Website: macys
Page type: review-order
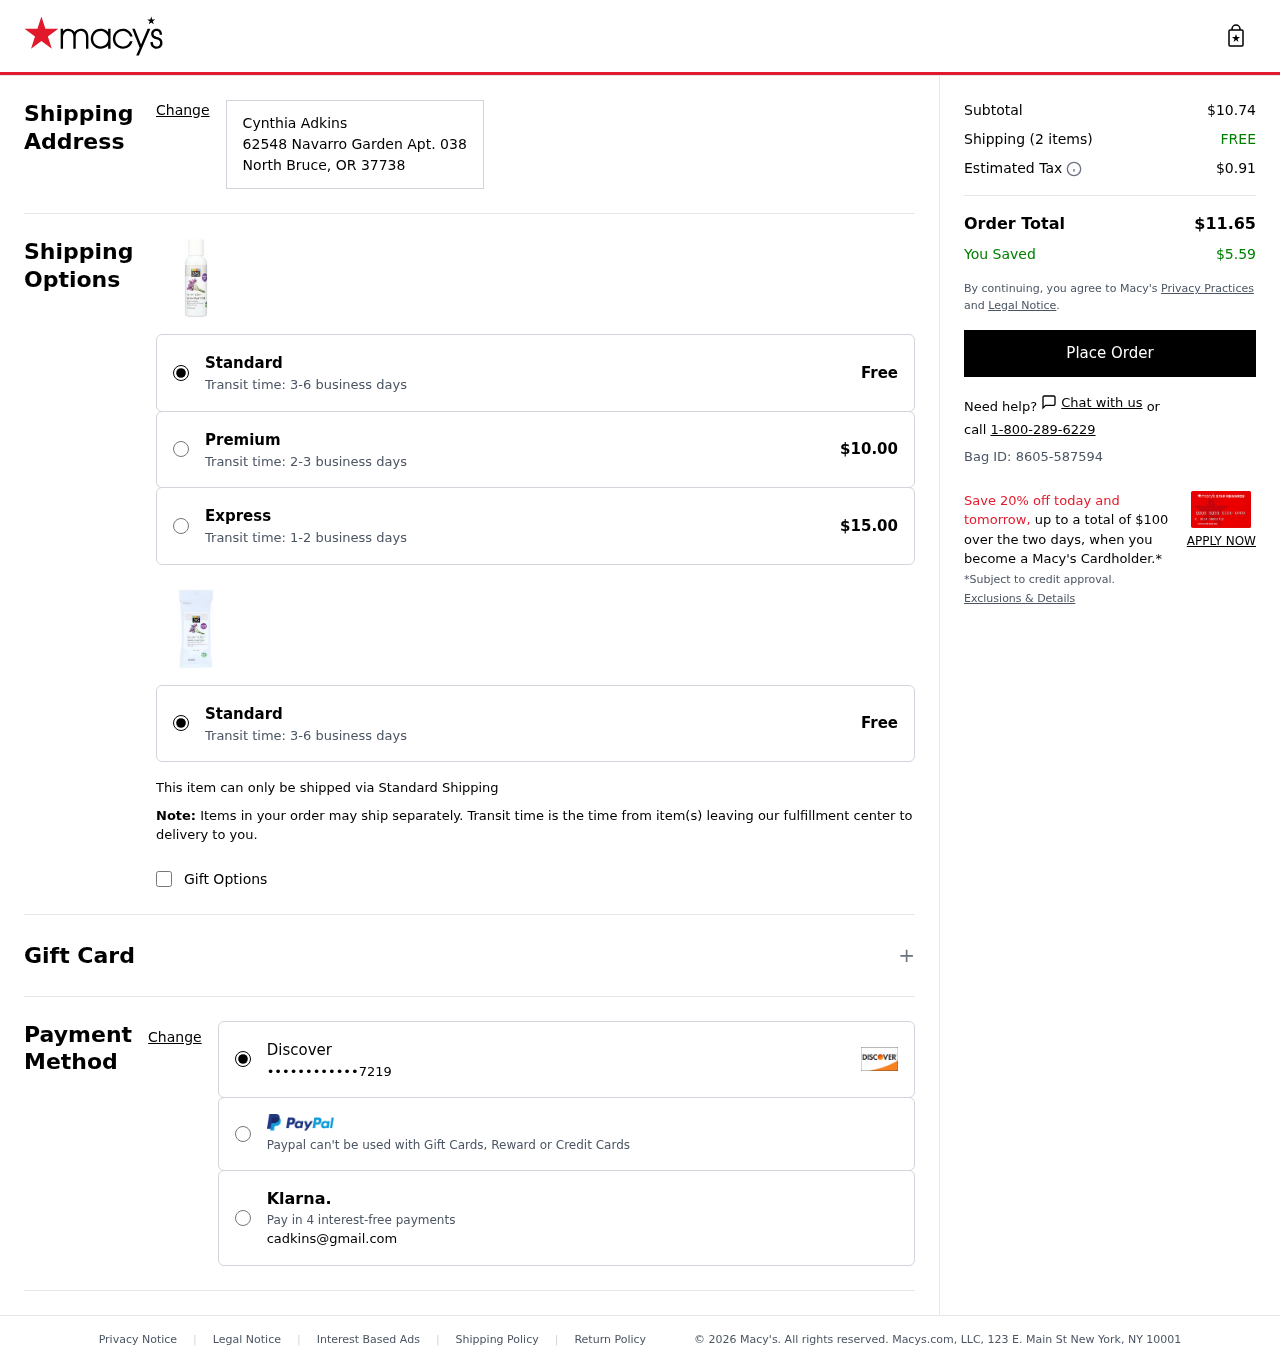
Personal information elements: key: PII_CARD_LAST4
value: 7219
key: PII_CARD_TYPE
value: Discover
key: PII_CITY
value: North Bruce
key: PII_EMAIL
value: cadkins@gmail.com
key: PII_FULLNAME
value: Cynthia Adkins
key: PII_POSTCODE
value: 37738
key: PII_STATE_ABBR
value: OR
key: PII_STREET
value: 62548 Navarro Garden Apt. 038
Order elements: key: ORDER_SUBTOTAL
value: $10.74
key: ORDER_NUM_ITEMS
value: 2
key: ORDER_SHIPPING_COST
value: FREE
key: ORDER_TAX
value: $0.91
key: ORDER_TOTAL
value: $11.65
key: ORDER_SAVINGS
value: $5.59
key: ORDER_BAG_ID
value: Bag ID: 8605-587594